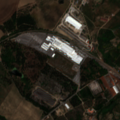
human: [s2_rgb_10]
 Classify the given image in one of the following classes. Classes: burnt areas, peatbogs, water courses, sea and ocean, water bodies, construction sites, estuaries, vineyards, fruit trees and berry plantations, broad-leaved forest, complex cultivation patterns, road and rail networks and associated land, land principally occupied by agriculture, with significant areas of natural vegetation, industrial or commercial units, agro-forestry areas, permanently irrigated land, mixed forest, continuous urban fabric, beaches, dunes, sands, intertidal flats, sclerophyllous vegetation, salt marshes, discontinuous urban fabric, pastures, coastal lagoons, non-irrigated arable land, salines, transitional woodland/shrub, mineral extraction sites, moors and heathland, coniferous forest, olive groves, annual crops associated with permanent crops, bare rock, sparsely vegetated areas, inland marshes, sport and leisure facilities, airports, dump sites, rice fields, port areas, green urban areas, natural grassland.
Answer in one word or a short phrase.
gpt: discontinuous urban fabric, industrial or commercial units, permanently irrigated land, vineyards, complex cultivation patterns, land principally occupied by agriculture, with significant areas of natural vegetation, transitional woodland/shrub